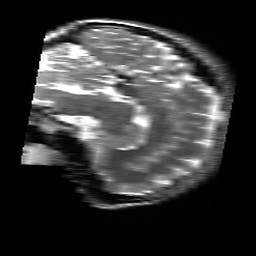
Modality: T2w
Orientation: sagittal
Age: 22
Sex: female
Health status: healthy
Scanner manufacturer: siemens
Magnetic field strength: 3 T
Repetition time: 4.01 s
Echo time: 0.116 s